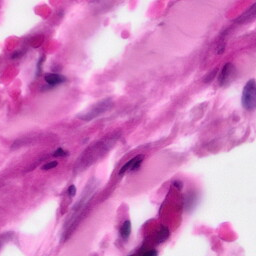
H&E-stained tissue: Pancreatic